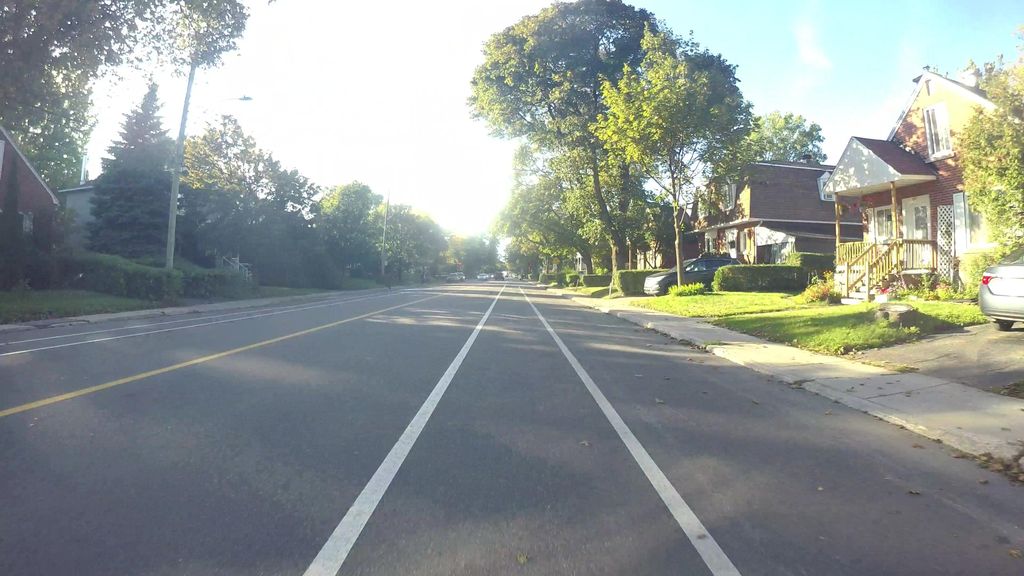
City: montreal